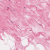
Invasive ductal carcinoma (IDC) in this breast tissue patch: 0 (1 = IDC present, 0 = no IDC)